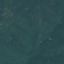
Land use / land cover: Forest